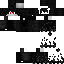
A male skeleton skin with dark skin, wearing red helmet dressed in a black robe top and black pants, featuring a closed mouth.